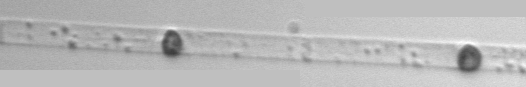
Label: Dactyliosolen_blavyanus